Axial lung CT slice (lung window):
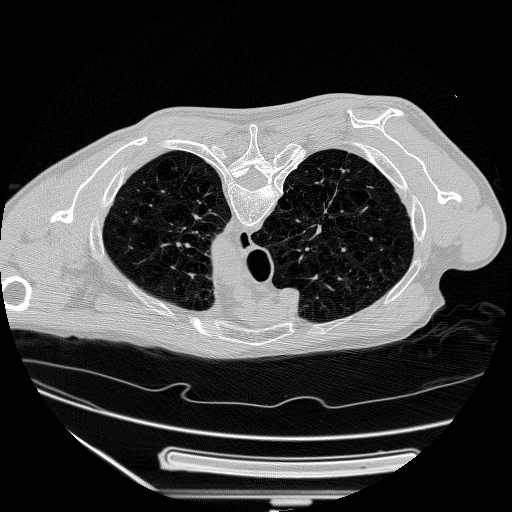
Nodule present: no